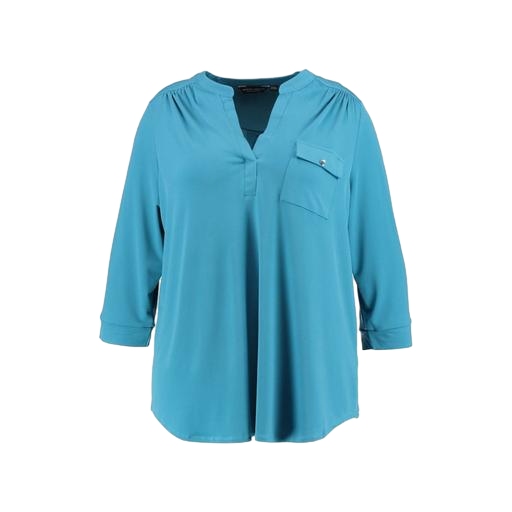
blue plus size shirt, blue plus roll-tab sleeve, blue zip-pocket roll tab blouse, white background